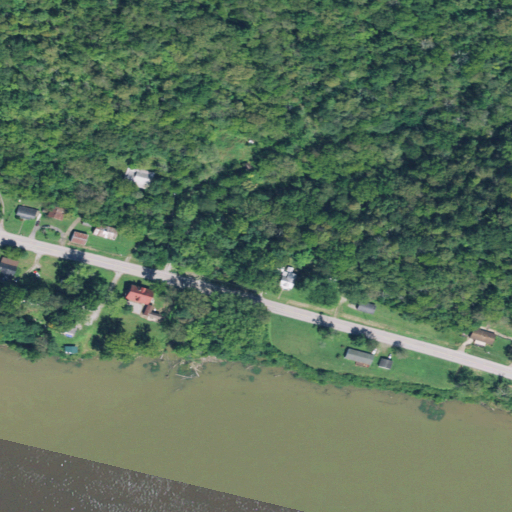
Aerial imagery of valley in Ohio named Kope Hollow containing deciduous forest, open water, low intensity development, open development, mixed forest, medium intensity development, and pasture